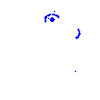
Particle: pion